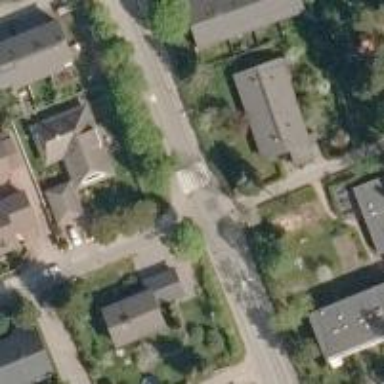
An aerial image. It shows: Footway along the road.